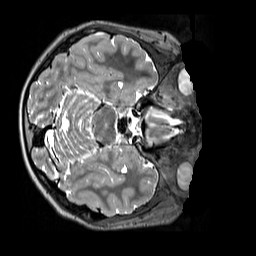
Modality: T2w
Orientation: axial
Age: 13
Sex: male
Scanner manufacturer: siemens
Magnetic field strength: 3 T
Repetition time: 3.2 s
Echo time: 0.408 s